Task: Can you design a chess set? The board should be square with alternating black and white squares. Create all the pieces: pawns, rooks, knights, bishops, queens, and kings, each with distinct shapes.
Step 230:
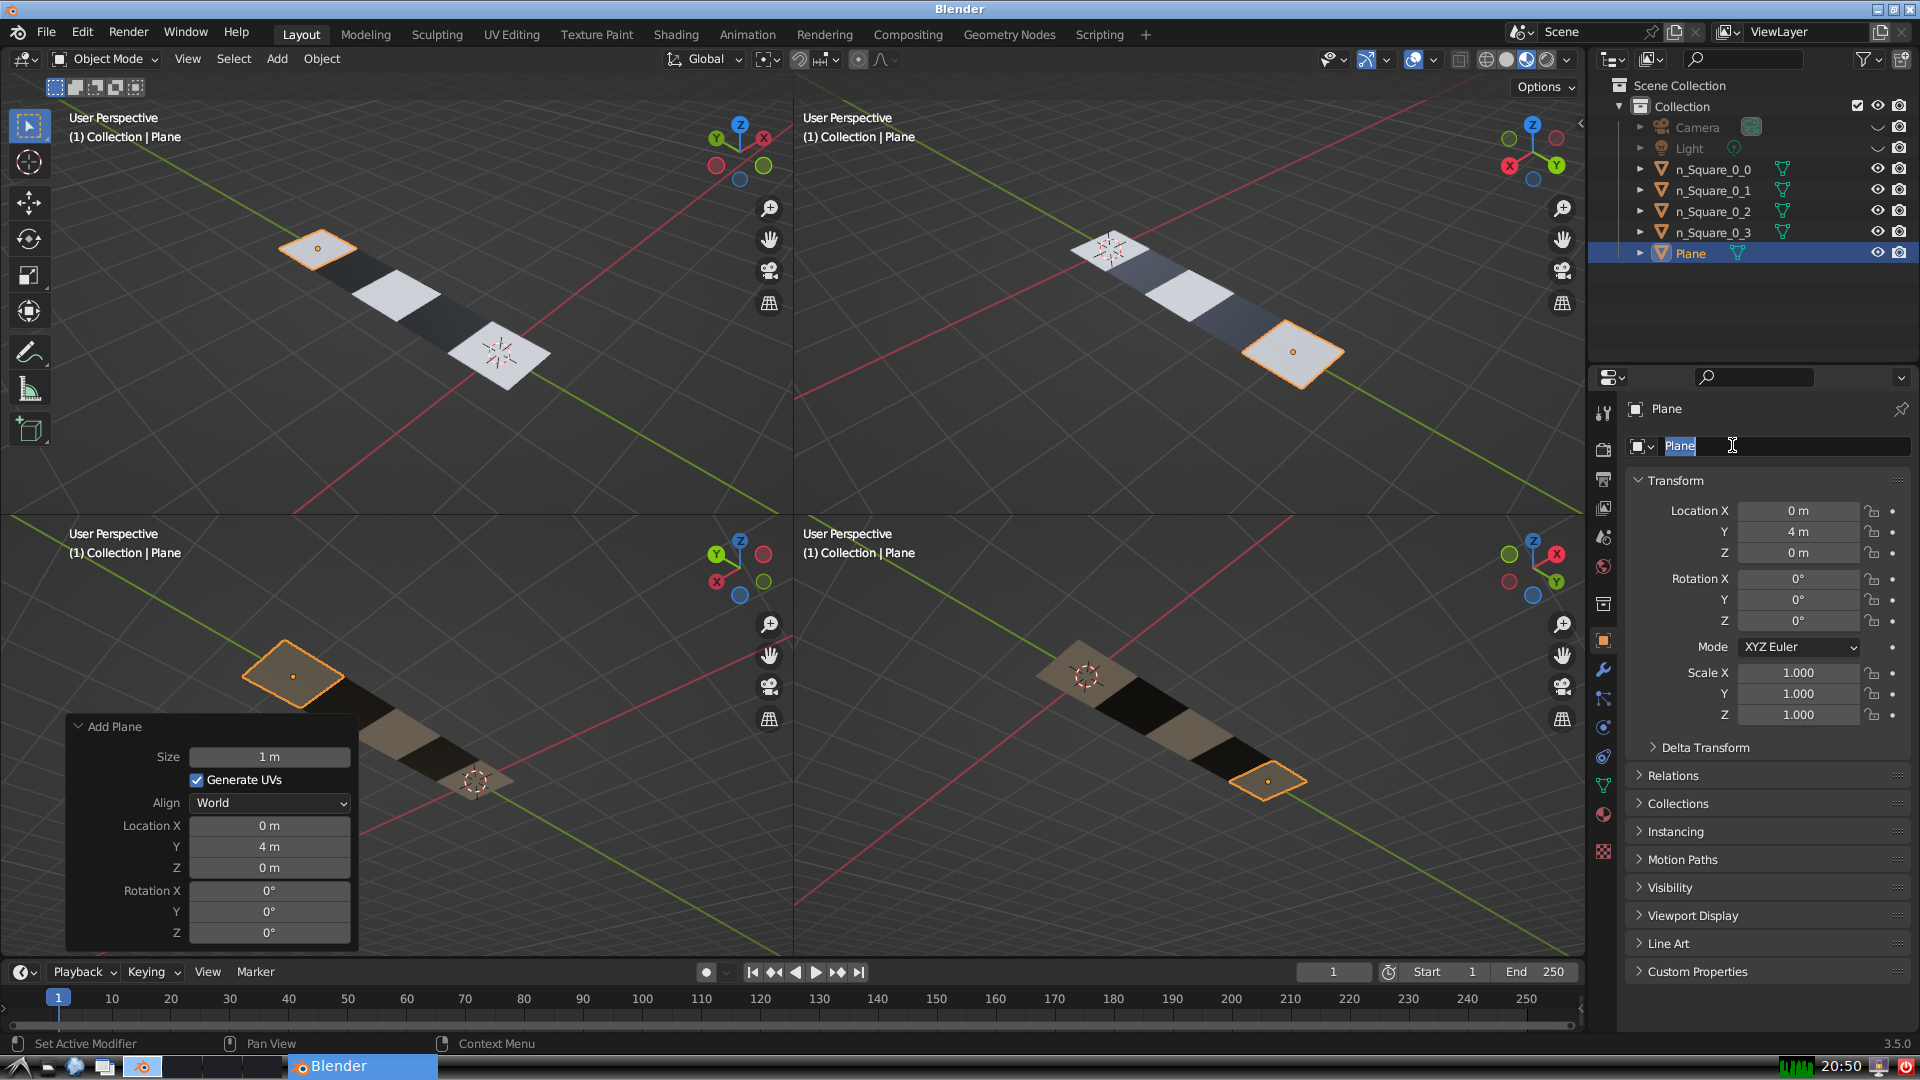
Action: input_text: n_Square_0_4